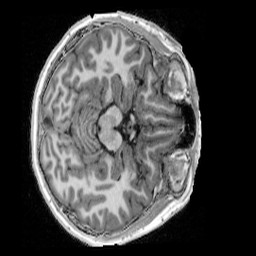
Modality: UNIT1_denoised
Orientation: axial
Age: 9
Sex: female
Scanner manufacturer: siemens
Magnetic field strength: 3 T
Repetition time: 4 s
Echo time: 0.00303 s